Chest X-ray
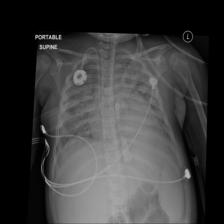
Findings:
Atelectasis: negative
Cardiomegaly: negative
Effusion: positive
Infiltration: positive
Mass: negative
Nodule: negative
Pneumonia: negative
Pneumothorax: negative
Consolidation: negative
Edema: negative
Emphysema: negative
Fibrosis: negative
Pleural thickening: negative
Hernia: negative